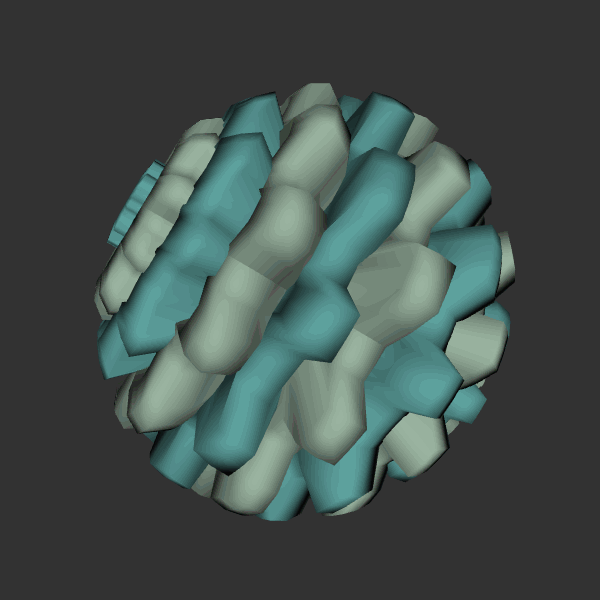
Background: dark